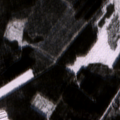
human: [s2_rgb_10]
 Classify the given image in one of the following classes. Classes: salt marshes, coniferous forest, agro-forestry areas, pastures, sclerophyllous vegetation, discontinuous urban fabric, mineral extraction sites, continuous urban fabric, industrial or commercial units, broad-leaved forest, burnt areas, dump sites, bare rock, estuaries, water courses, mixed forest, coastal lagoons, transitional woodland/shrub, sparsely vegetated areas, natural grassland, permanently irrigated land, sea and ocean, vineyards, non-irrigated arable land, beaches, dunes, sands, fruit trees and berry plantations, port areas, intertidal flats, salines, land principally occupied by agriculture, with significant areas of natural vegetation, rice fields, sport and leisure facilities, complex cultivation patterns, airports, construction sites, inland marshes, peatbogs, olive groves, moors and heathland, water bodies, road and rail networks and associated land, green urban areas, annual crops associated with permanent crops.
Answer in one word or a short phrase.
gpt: non-irrigated arable land, coniferous forest, mixed forest, transitional woodland/shrub